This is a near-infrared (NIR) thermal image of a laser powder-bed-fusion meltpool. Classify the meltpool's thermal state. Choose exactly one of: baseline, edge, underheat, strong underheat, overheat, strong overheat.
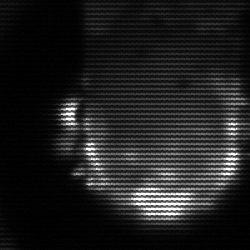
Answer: baseline